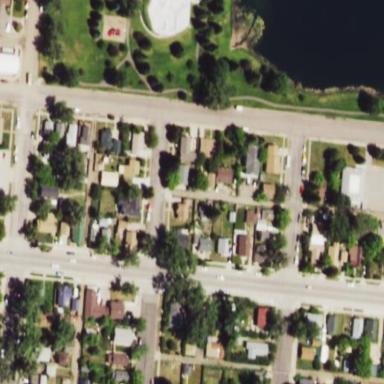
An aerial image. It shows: Residential area within neighborhood.